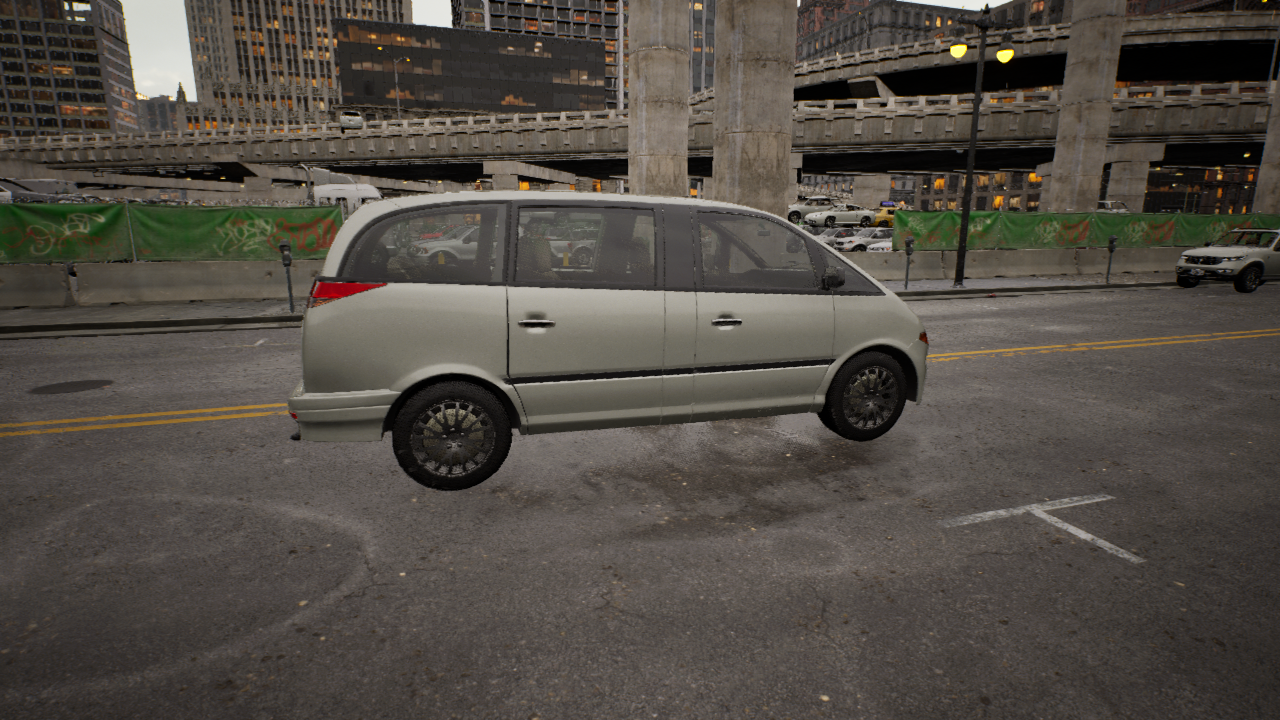
Venue: downtown
Lighting: golden hour
Vehicle rig: minivan